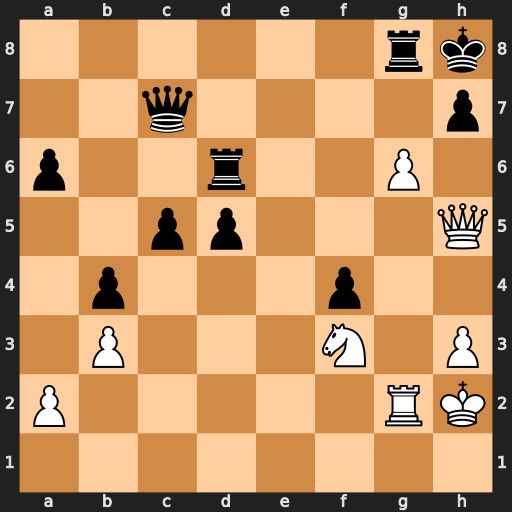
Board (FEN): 6rk/2q4p/p2r2P1/2pp3Q/1p3p2/1P3N1P/P5RK/8
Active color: w
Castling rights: -
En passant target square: -
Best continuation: g7+ Qxg7 Rxg7